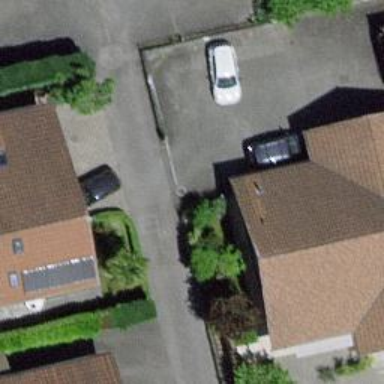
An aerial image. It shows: Living street.